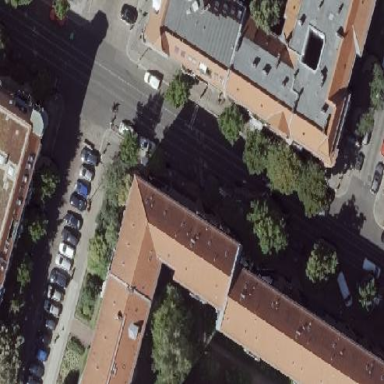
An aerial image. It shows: Residential building with quadruple saltbox roof shape.